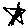
Label: star